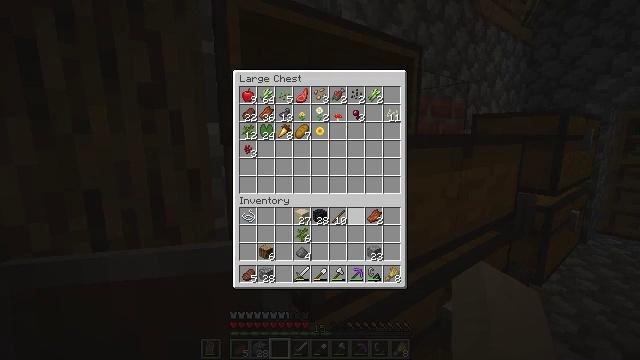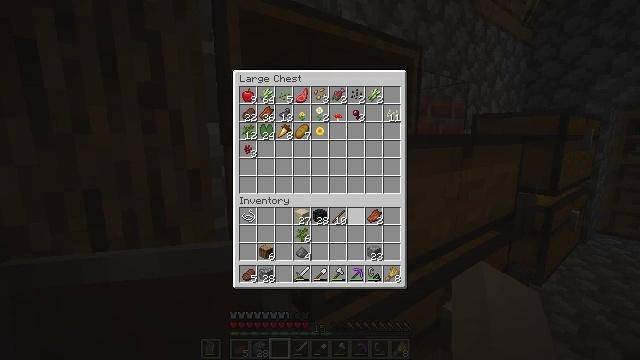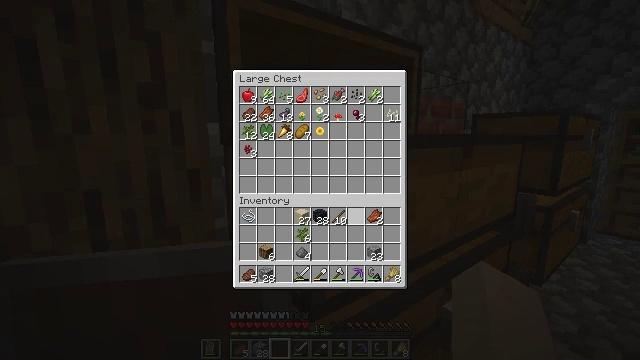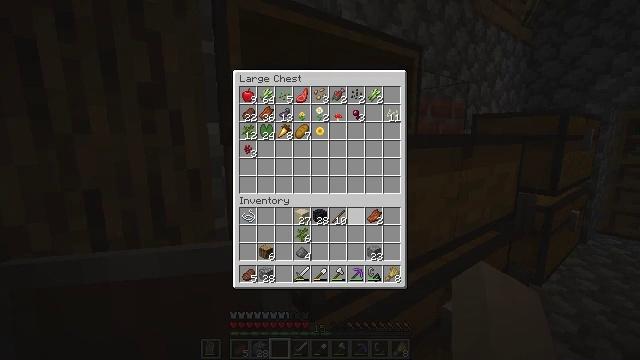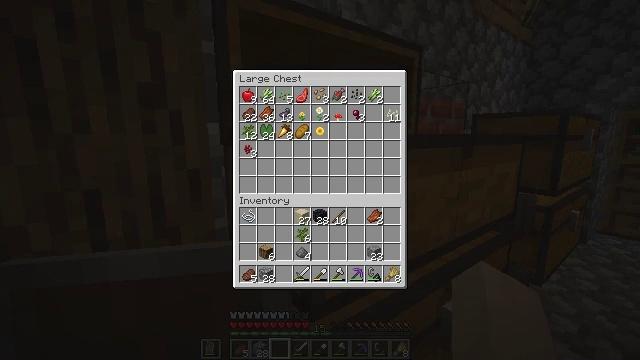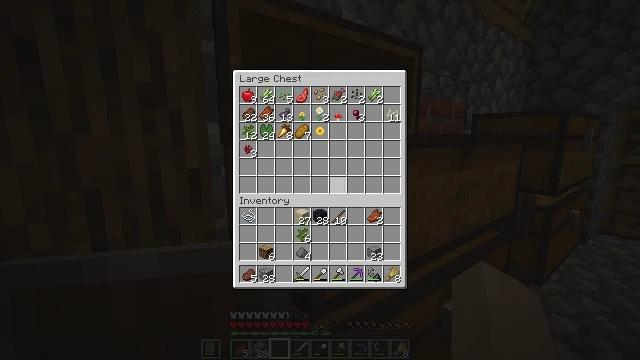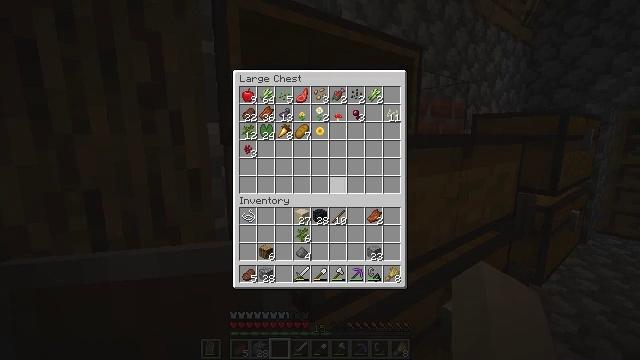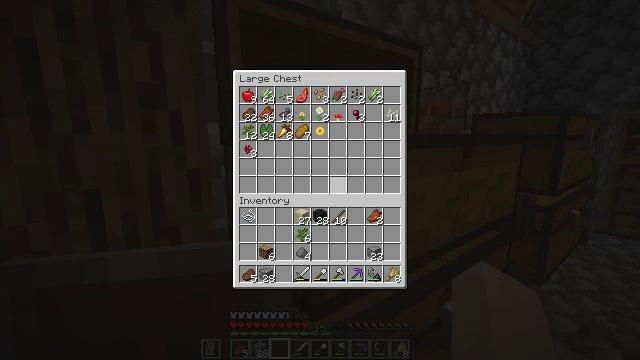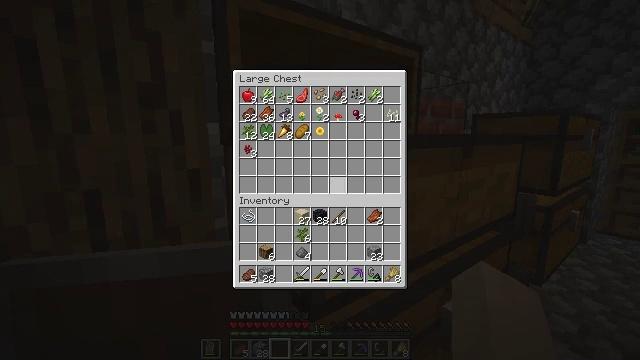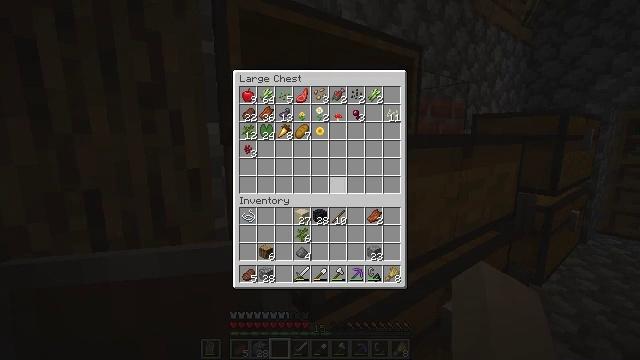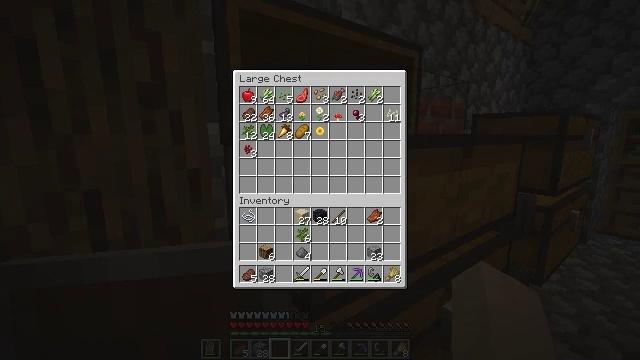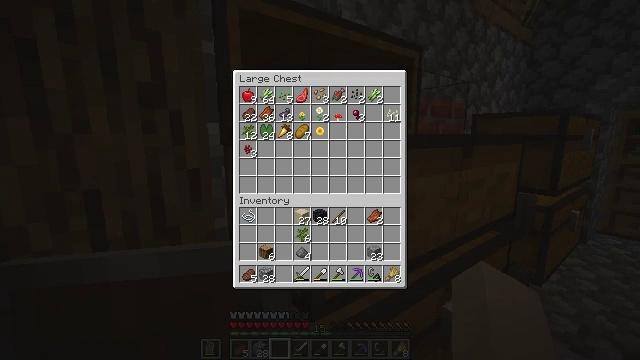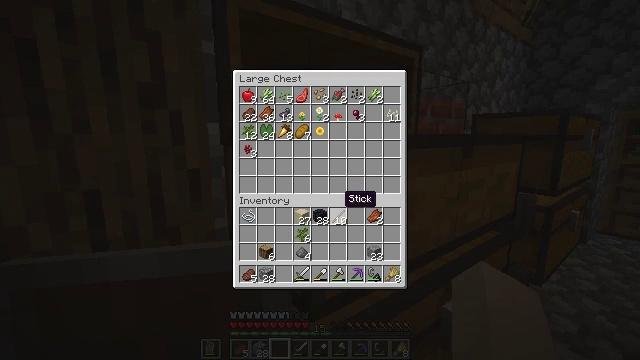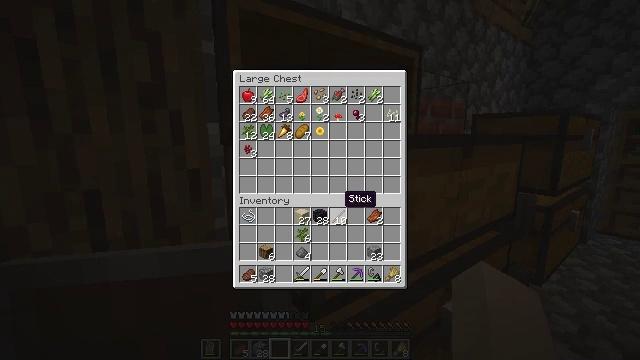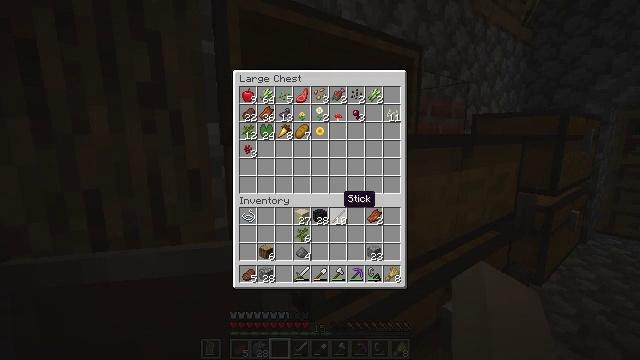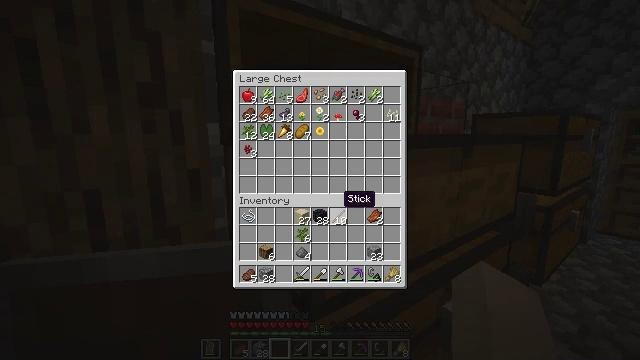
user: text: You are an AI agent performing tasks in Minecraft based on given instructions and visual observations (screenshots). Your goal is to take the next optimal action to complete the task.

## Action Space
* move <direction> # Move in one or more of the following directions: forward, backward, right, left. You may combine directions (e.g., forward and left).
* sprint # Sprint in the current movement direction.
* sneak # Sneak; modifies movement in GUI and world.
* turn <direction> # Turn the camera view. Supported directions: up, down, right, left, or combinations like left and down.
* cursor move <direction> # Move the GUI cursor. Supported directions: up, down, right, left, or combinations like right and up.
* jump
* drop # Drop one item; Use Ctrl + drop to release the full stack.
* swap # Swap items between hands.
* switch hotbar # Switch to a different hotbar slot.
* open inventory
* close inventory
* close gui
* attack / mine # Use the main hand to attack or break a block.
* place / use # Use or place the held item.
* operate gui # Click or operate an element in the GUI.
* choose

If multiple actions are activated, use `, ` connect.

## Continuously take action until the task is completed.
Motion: motion action
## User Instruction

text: craft item air
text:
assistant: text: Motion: no_op
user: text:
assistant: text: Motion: no_op
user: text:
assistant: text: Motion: no_op
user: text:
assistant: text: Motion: no_op
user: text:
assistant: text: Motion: turn left and up
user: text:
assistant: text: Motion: no_op
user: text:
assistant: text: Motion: no_op
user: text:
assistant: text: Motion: no_op
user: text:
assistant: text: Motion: no_op
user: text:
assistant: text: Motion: turn down
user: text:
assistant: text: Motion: turn down
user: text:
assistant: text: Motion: no_op
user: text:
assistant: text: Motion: no_op
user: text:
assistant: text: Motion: no_op
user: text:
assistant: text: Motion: no_op
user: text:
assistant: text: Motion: no_op
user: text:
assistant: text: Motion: no_op
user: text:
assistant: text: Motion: no_op
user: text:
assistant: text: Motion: no_op
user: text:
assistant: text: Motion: no_op
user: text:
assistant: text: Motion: close inventory
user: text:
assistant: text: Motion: close inventory
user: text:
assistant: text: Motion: close inventory
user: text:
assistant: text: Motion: no_op
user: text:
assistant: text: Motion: turn right
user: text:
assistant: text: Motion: turn right
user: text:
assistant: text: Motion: turn right and down
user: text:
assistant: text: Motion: turn right and down
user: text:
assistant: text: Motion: turn right and down
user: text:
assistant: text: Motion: turn right and down